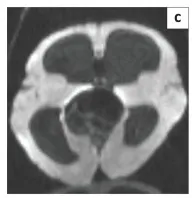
Diffusion-weighted imaging axial at b 1000 s/mm2, and . Apparent diffusion coefficient axial at the same level as ; showing the vein of Galen aneurysmal malformation thrombosed sac with hydrocephalus, mild peripheral rim enhancement and absence of restricted diffusion.
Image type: radiology (mri)